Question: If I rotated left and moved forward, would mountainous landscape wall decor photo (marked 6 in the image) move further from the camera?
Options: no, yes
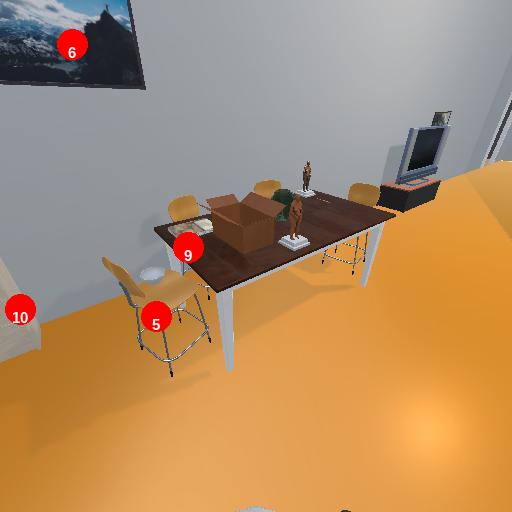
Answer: no